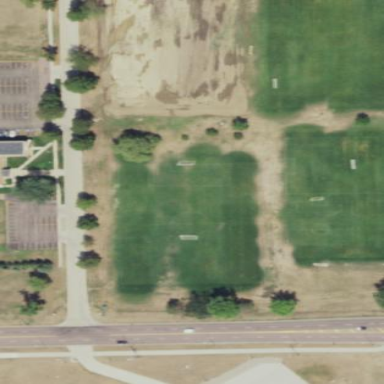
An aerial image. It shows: Soccer pitch with grass surface for leisure land.